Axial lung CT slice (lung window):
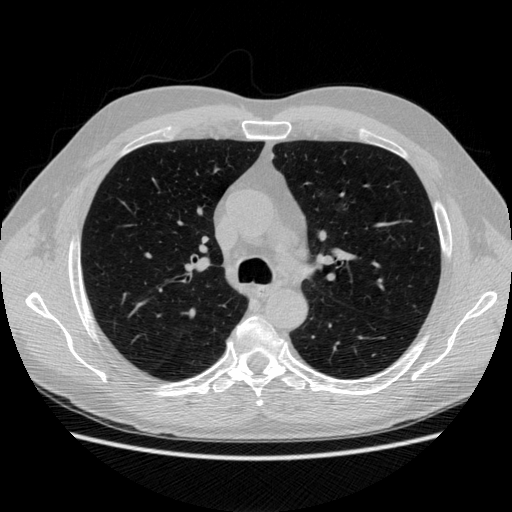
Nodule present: no